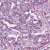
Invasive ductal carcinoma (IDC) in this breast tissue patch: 1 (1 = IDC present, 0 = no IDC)